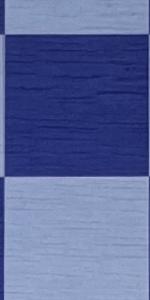
Label: Empty